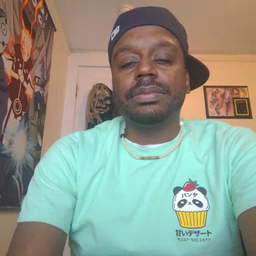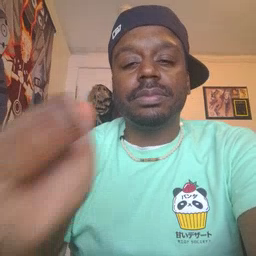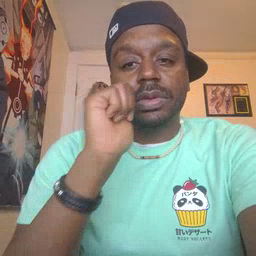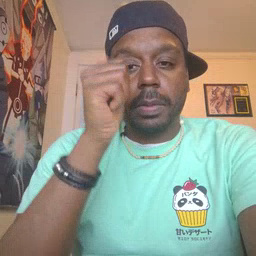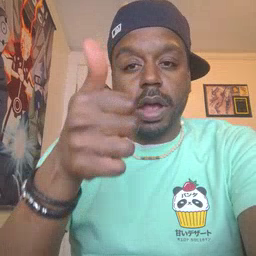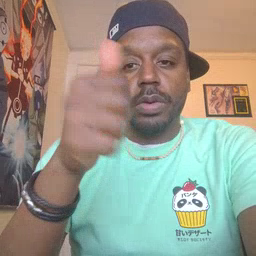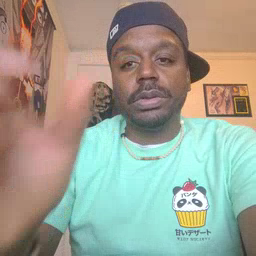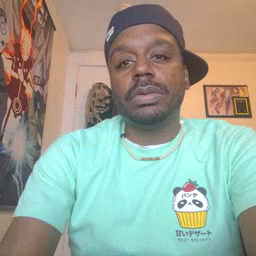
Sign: tomorrow